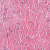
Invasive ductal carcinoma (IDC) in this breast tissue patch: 0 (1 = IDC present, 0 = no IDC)